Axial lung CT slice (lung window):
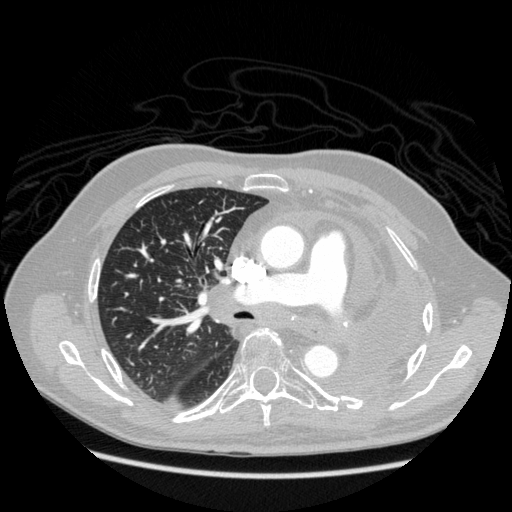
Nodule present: no